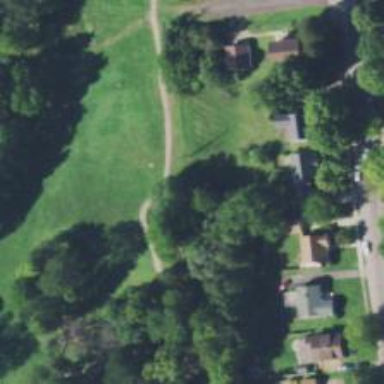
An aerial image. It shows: Tee for the sport of disc golf.